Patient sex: M
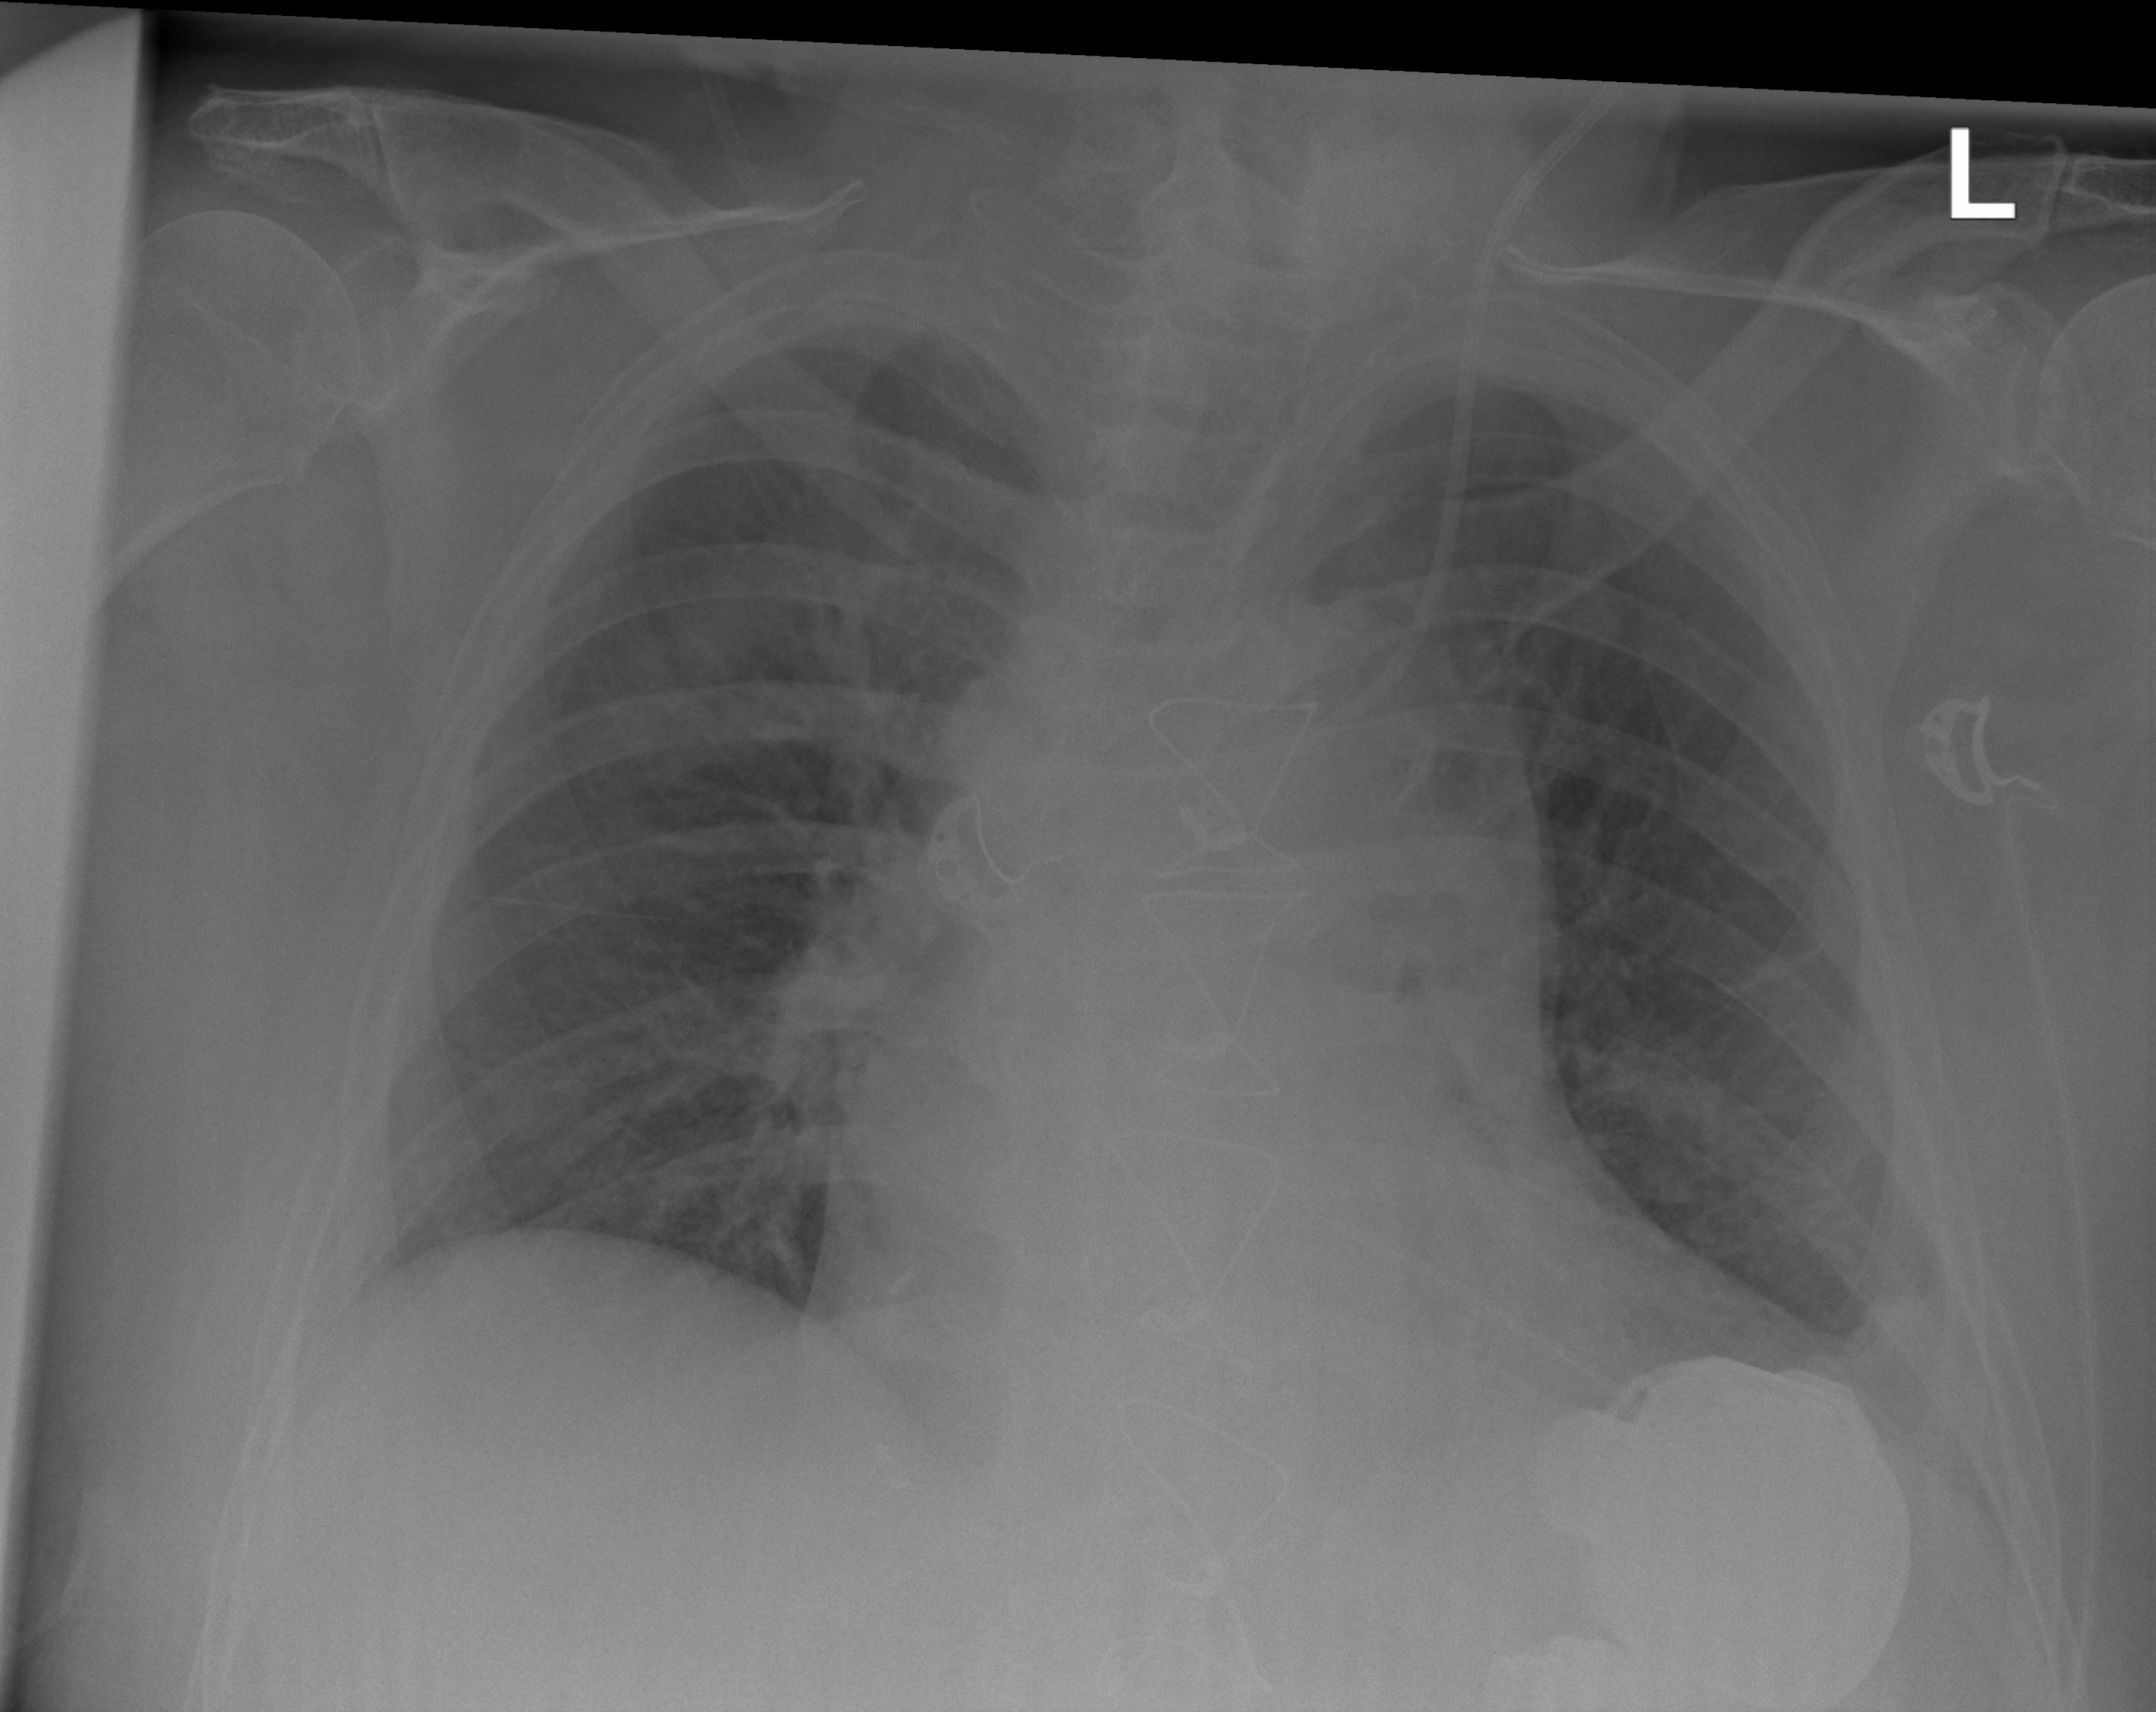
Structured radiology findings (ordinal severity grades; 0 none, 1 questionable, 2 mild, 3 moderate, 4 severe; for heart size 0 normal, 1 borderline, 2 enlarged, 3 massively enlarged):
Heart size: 1
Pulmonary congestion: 0
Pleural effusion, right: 0
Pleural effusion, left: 1
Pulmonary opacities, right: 0
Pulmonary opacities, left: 0
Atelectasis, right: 0
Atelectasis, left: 1